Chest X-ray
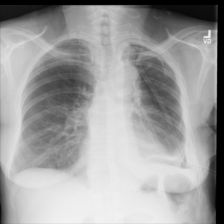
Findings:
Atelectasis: negative
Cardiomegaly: negative
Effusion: negative
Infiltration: negative
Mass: negative
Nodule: negative
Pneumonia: negative
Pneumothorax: negative
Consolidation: negative
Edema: negative
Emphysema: negative
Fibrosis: negative
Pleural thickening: negative
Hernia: negative